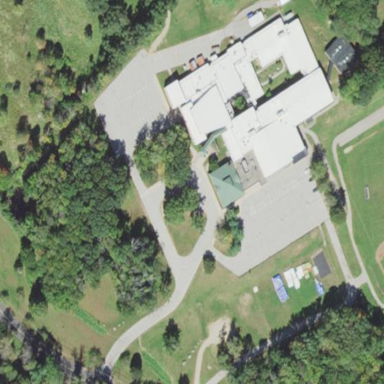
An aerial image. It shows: School.